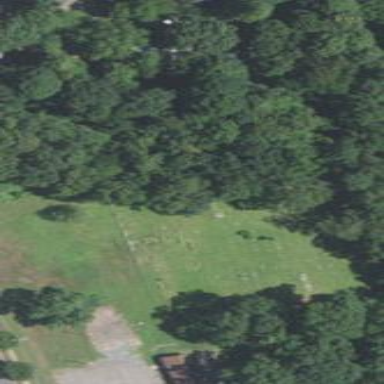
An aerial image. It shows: Cemetery.